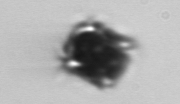
Label: Mesodinium